Question: I have two 'JTables' one in main viewport and one in footer viewport, using 'JideScrollPane'.
the problem is when the main 'JTable''s view is customized, the footer 'JTable' remains the
same, is there any way to synchronize their view?
thanks.

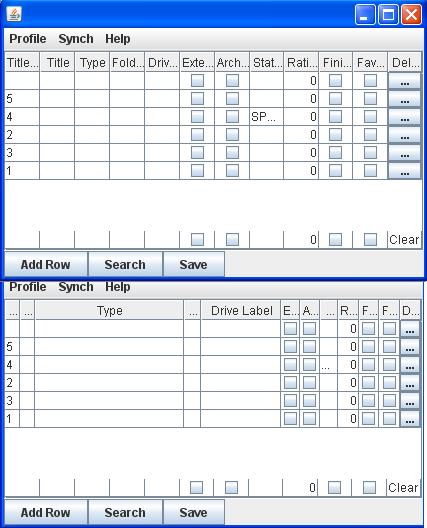
Answer: Here's a demo that will synch up the resizing of two tables that have similar columns. The idea is:
- 'TableColumnModelListener'- - 'columnMoved(...)'
This shows two-way synching:
'''
import java.awt.*;
import java.util.*;
import javax.swing.*;
import javax.swing.event.*;
import javax.swing.table.*;
public class JTableResizeColumnsDemo implements Runnable
{
JTable table1, table2;
TableColumnModelListener columnListener1, columnListener2;
Map<JTable, TableColumnModelListener> map;
public static void main(String[] args)
{
SwingUtilities.invokeLater(new JTableResizeColumnsDemo());
}
public void run()
{
Vector<String> names = new Vector<String>();
names.add("One");
names.add("Two");
names.add("Three");
table1 = new JTable(null, names);
table2 = new JTable(null, names);
columnListener1 = new ColumnChangeListener(table1, table2);
columnListener2 = new ColumnChangeListener(table2, table1);
table1.getColumnModel().addColumnModelListener(columnListener1);
table2.getColumnModel().addColumnModelListener(columnListener2);
map = new HashMap<JTable, TableColumnModelListener>();
map.put(table1, columnListener1);
map.put(table2, columnListener2);
JPanel p = new JPanel(new GridLayout(2,1));
p.add(new JScrollPane(table1));
p.add(new JScrollPane(table2));
JFrame frame = new JFrame();
frame.setDefaultCloseOperation(JFrame.EXIT_ON_CLOSE);
frame.getContentPane().add(p);
frame.setSize(300, 200);
frame.setLocationRelativeTo(null);
frame.setVisible(true);
}
class ColumnChangeListener implements TableColumnModelListener
{
JTable sourceTable;
JTable targetTable;
public ColumnChangeListener(JTable source, JTable target)
{
this.sourceTable = source;
this.targetTable = target;
}
public void columnAdded(TableColumnModelEvent e) {}
public void columnSelectionChanged(ListSelectionEvent e) {}
public void columnRemoved(TableColumnModelEvent e) {}
public void columnMoved(TableColumnModelEvent e) {}
public void columnMarginChanged(ChangeEvent e)
{
TableColumnModel sourceModel = sourceTable.getColumnModel();
TableColumnModel targetModel = targetTable.getColumnModel();
TableColumnModelListener listener = map.get(targetTable);
targetModel.removeColumnModelListener(listener);
for (int i = 0; i < sourceModel.getColumnCount(); i++)
{
targetModel.getColumn(i).setPreferredWidth(sourceModel.getColumn(i).getWidth());
}
targetModel.addColumnModelListener(listener);
}
}
}
'''